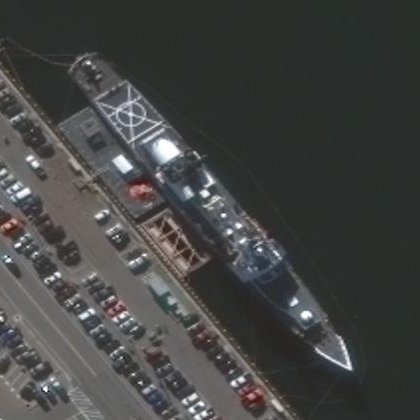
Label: cruiser